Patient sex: M
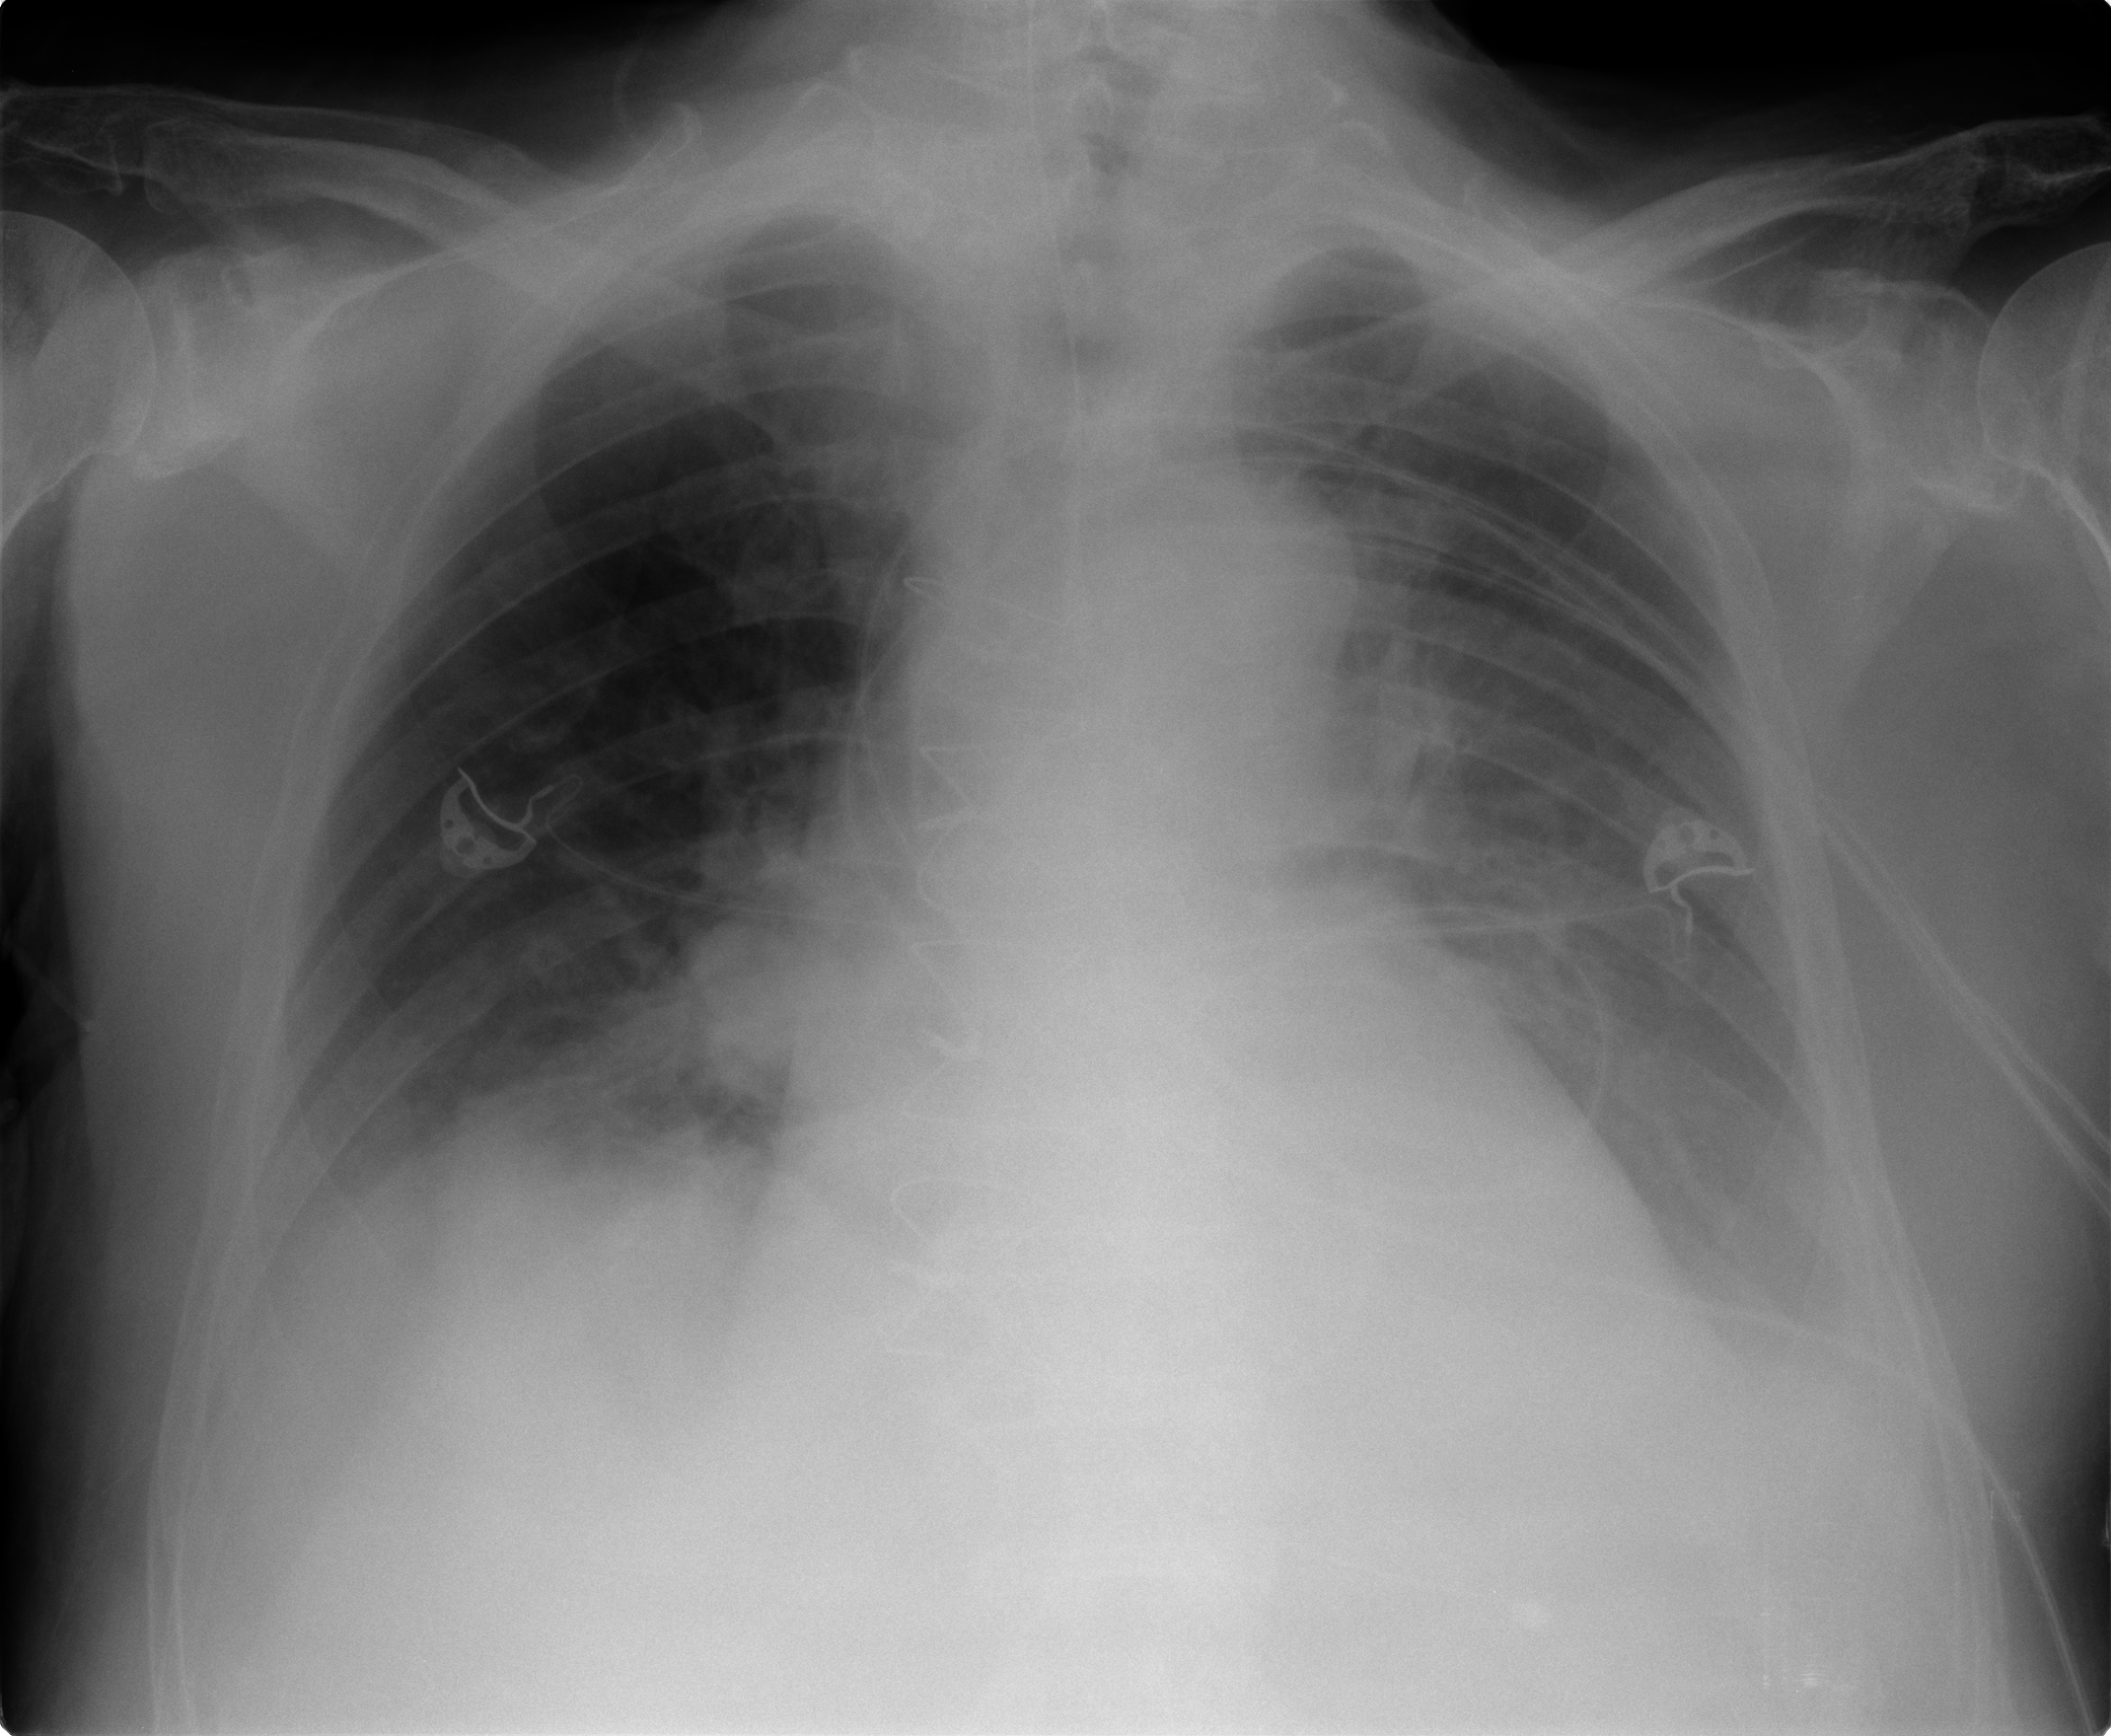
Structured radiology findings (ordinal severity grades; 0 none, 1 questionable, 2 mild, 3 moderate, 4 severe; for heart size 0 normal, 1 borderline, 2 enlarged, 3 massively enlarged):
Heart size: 2
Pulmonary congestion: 2
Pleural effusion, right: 2
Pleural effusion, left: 2
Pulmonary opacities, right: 1
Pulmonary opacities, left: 1
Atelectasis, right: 2
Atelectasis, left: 2